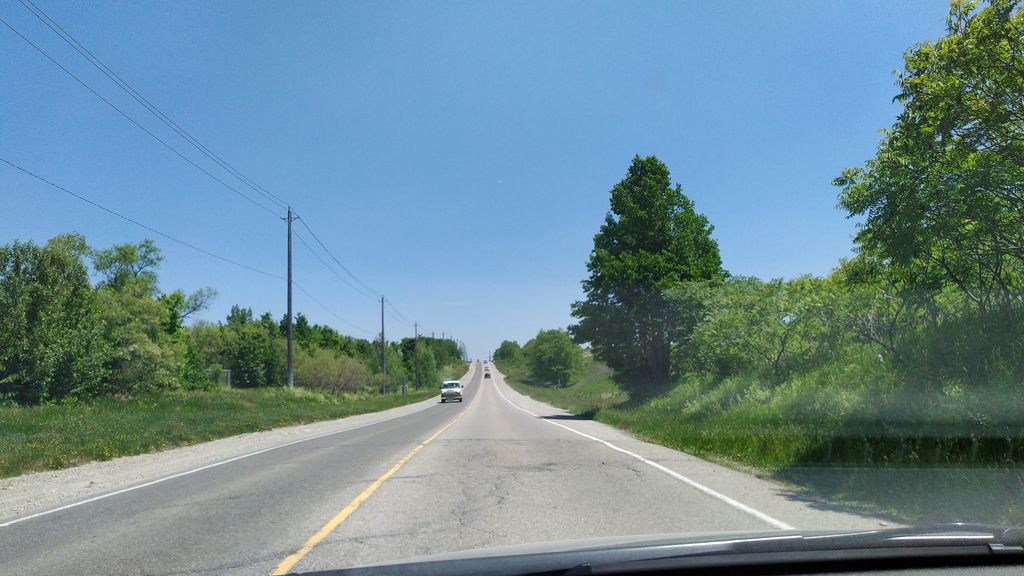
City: kitchener-waterloo